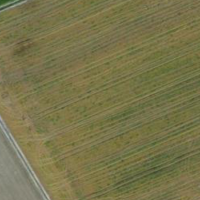
EUNIS habitat code: 52
Species observed at this site:
Cardamine heptaphylla